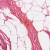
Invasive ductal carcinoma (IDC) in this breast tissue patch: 0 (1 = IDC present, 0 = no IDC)